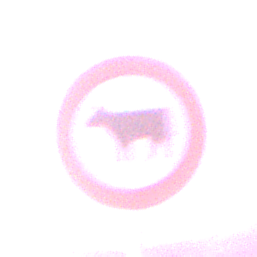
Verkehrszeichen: VerbotViehtrieb
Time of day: Dawn
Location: Outdoor (Nature)
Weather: PartlyCloudy
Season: NotSpecified
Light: Natural